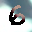
Label: 6